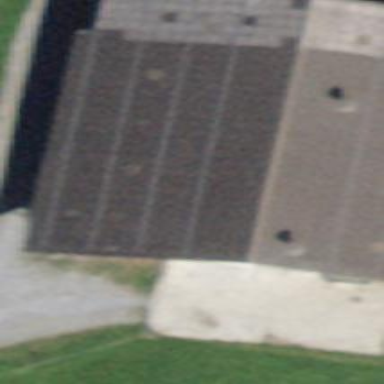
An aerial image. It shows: Rural barn.